Question: I am trying to understand the worst case analysis of Insertion sort and I have a problem with the math involved on <URL>.
I understand the first formula:

But these I'm struggling with:
1. Why is there a - 1 at the end?
2. Also, I don't understand this one:
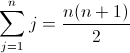
Answer: It's Gauss' trick to sum numbers from 1 to n:

## First formula
However, the sum you want to compute starts at '2', not '1', that is why you have to subtract the first term (i.e. 1) from the formula:

## Second formula
Essentially, you compute the sum from 1 until (n-1). If you substitute 'n' in Gauss' trick with 'n-1', you receive the second formula they use.
You can also see this with an index transformation:

As you can see, I have adjusted the boundaries of the sum: Both the upper and lower bounds of the sum have been decreased by 1. Effectively, this deceases terms in the sum by 1, to correct this, you have to add 1 to the term under the S: '(j-1) + 1' = 'j'.